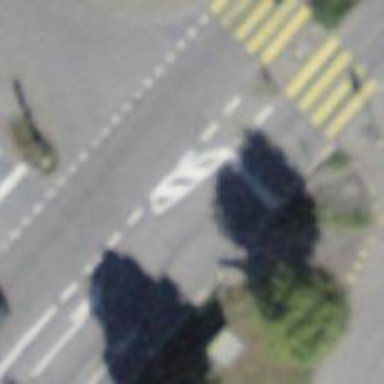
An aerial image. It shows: Road with traffic signals.